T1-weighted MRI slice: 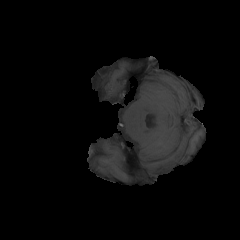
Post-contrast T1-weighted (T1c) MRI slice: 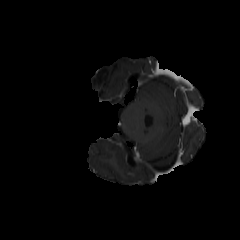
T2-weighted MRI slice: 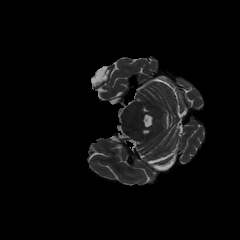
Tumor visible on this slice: no